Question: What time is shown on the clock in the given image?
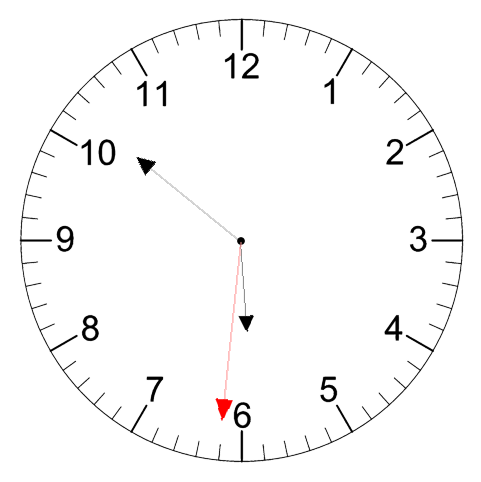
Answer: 05:51:31